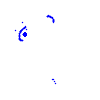
Particle: electron